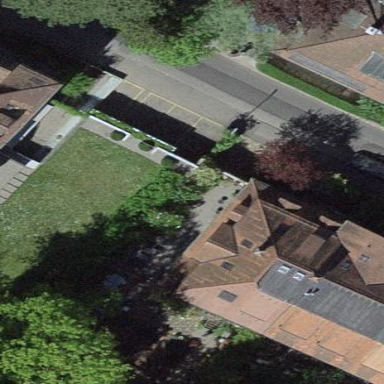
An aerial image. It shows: Group of garages.